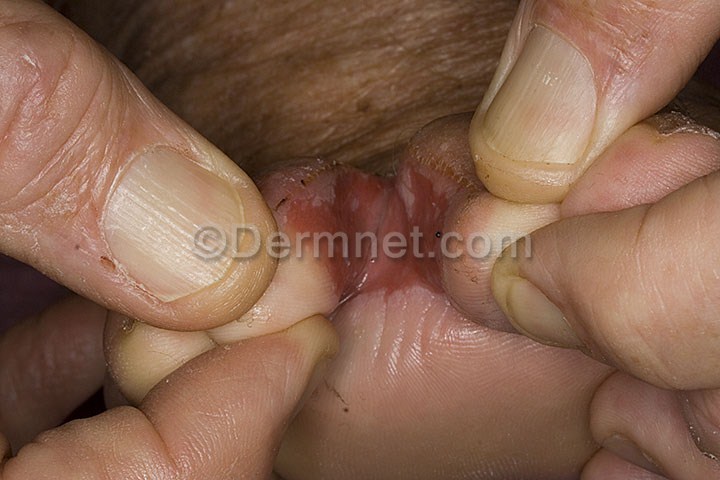
Disease: Cellulitis Impetigo and other Bacterial Infections